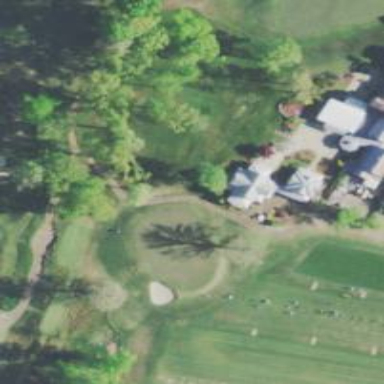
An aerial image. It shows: Service road designated as golf cart path.